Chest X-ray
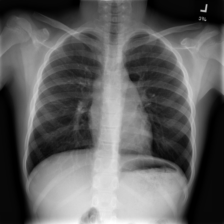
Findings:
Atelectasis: negative
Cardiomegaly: negative
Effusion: negative
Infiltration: positive
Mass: negative
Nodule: negative
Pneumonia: negative
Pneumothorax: negative
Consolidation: negative
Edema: negative
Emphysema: negative
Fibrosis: negative
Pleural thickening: negative
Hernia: negative